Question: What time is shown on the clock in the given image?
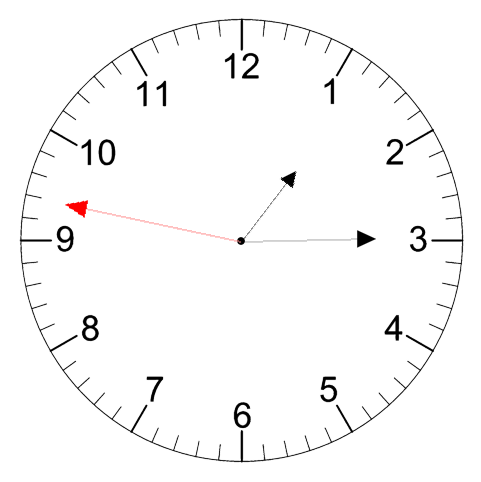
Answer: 01:14:47